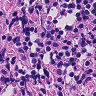
Metastatic tissue present: no